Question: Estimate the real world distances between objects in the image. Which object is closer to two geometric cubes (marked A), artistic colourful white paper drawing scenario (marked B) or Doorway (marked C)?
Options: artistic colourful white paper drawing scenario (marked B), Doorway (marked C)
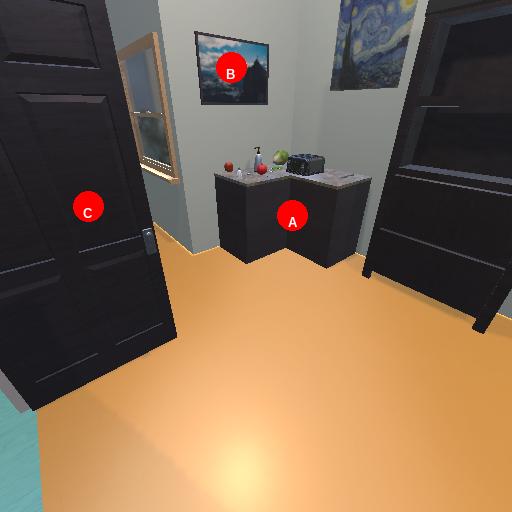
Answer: artistic colourful white paper drawing scenario (marked B)